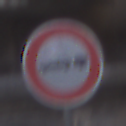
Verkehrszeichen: VerbotPersonenkraftwagenMitAnhaenger
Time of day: SunriseSunset
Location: Outdoor (Urban)
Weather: PartlyCloudy
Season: NotSpecified
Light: Natural